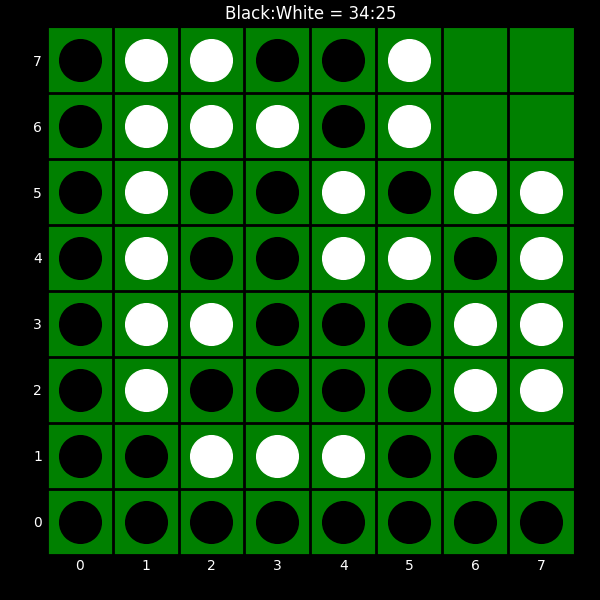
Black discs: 34
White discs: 25